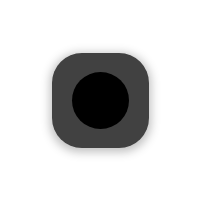
Cursor type: crosshair
OS/theme: linux-google-cursor
Variant: white